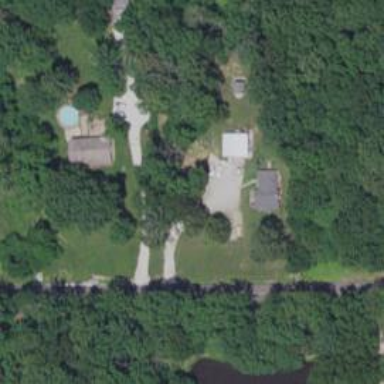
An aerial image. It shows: Driveway.